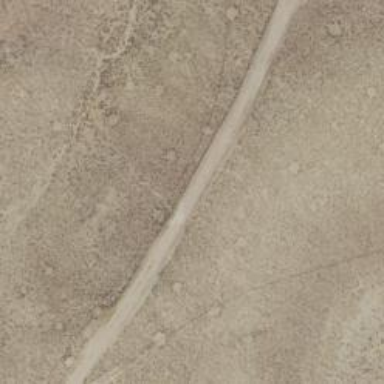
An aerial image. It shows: Service road.